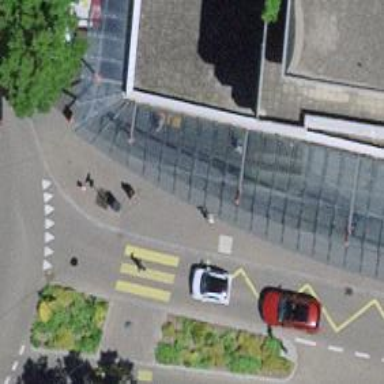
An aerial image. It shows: Platform for public transport with shelter.